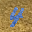
Label: 4